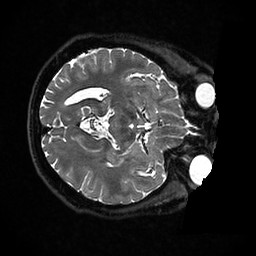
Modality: T2w
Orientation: axial
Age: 48
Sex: female
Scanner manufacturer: ge
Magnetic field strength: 3 T
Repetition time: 3.202 s
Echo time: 0.0667 s